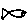
Label: fish